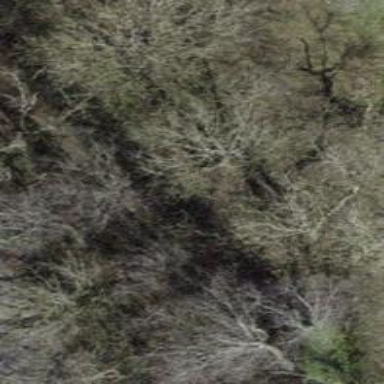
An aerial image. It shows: Row of trees in natural setting.